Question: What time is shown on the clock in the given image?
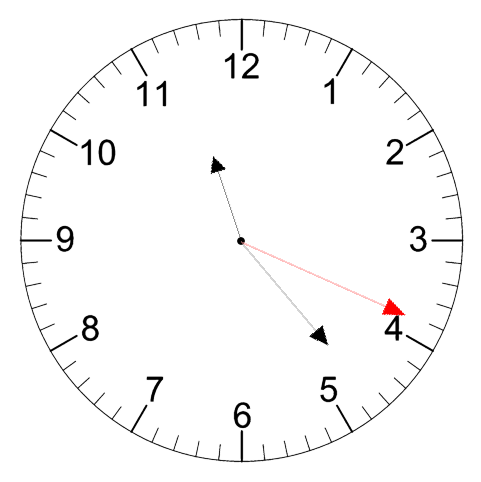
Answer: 11:23:19